Interaction volume radius: 5 \u00c5
Interaction volume height: 35 \u00c5
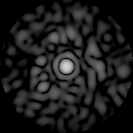
Disorder parameter: 0.8608